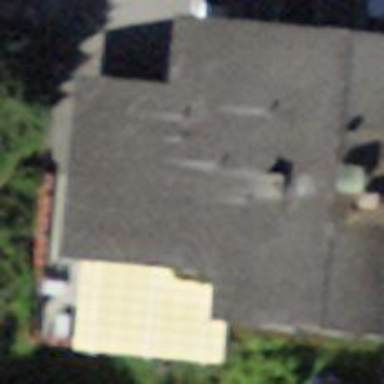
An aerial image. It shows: Restaurant.